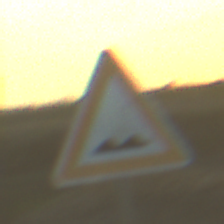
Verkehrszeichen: UnebeneFahrbahn
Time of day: SunriseSunset
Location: Outdoor (Nature)
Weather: PartlyCloudy
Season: NotSpecified
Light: Natural